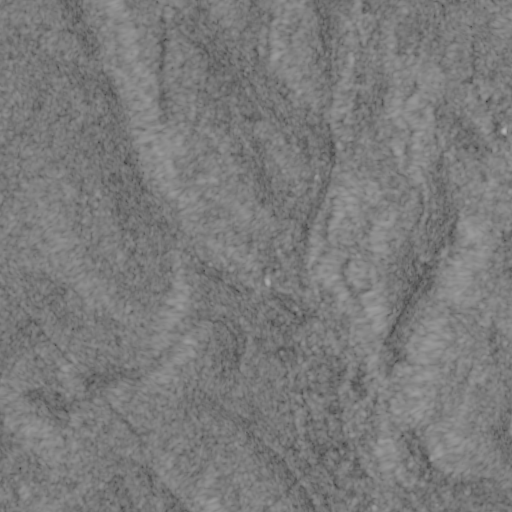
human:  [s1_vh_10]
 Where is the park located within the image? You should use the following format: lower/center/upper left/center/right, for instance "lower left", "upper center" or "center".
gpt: The park is located in the center of the image.
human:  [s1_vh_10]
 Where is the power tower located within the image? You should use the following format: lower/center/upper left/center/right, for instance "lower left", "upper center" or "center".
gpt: There is no power tower in the image.

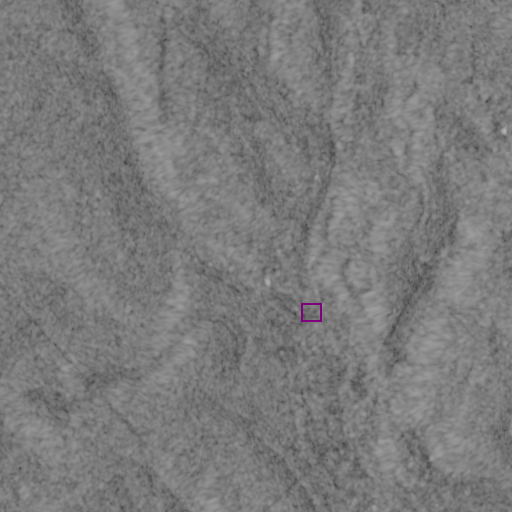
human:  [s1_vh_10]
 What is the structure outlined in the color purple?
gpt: The structure outlined in purple is a park.
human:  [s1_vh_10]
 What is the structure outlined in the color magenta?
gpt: There is no magenta outline.